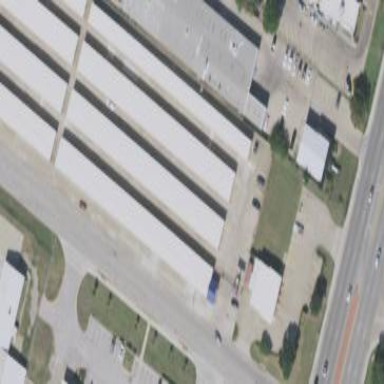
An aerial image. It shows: Warehouse.